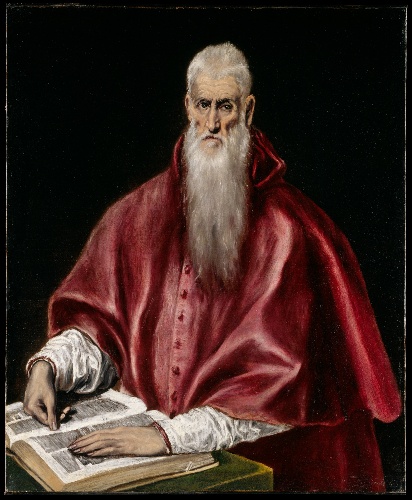
Title: Saint Jerome as Scholar
Artist: El Greco (Domenikos Theotokopoulos)
Artist bio: Greek, Iráklion (Candia) 1541–1614 Toledo
Date: ca. 1610
Object type: Painting
Classification: Paintings
Medium: Oil on canvas
Dimensions: 42 1/2 x 35 1/16 in. (108 x 89 cm)
Department: Robert Lehman Collection
Credit line: Robert Lehman Collection, 1975
Accession year: 1975
Repository: Metropolitan Museum of Art, New York, NY
Tags: Men|Saint Jerome